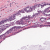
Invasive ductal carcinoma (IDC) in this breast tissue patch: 0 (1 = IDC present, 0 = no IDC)